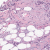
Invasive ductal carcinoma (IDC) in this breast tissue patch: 1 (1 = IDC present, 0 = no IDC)